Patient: sex F, age 73
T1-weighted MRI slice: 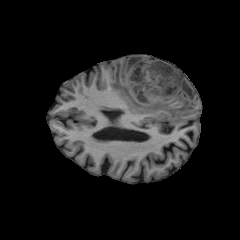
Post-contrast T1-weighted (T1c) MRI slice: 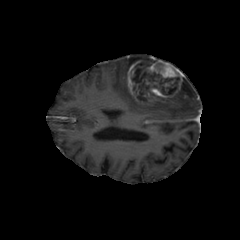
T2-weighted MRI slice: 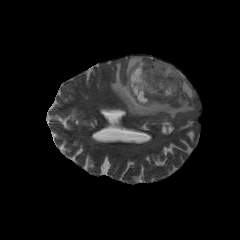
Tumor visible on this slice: yes
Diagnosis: Glioblastoma, IDH-wildtype
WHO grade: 4